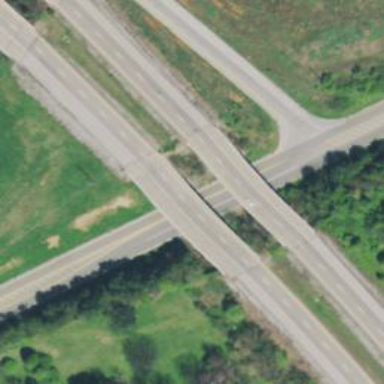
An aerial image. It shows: Bridge.